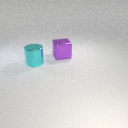
large purple metal cube to the right of large cyan metal cylinder